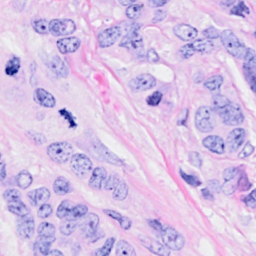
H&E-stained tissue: Breast